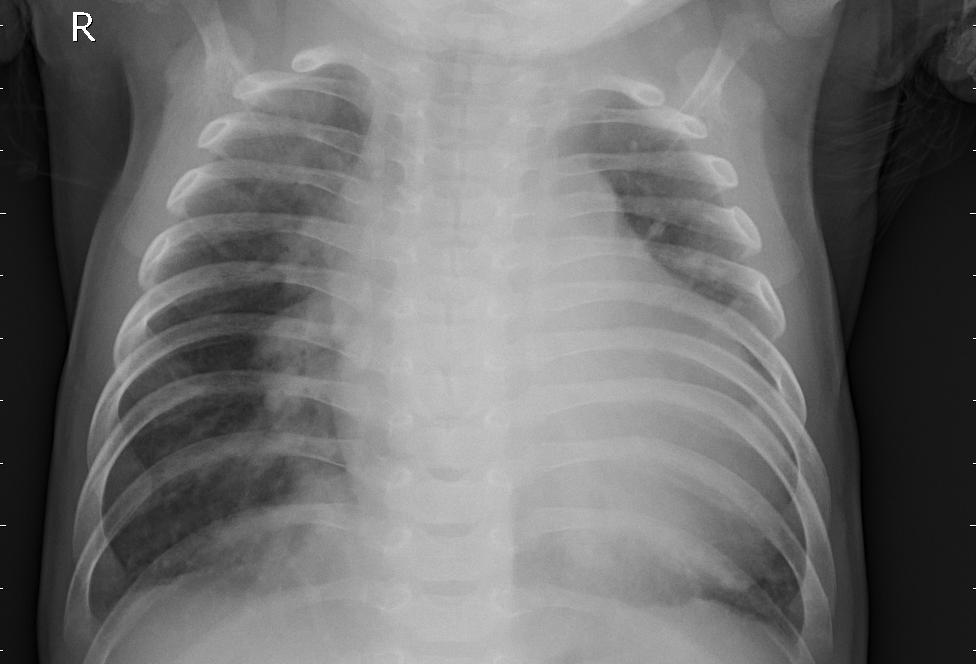
Diagnosis: PNEUMONIA